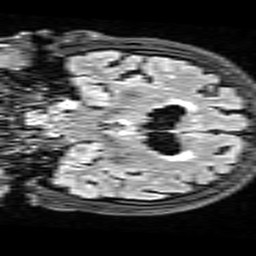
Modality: FLAIR
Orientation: coronal
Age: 72
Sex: male
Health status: healthy
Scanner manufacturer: siemens
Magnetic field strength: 3 T
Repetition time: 9 s
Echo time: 0.088 s